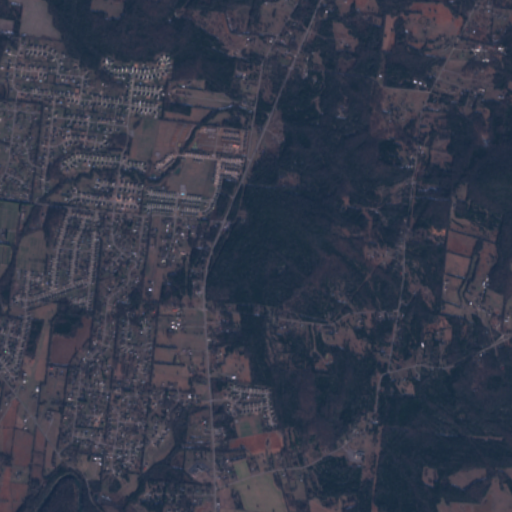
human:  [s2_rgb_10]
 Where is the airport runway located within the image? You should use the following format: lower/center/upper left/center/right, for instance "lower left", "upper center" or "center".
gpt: The airport runway is located in the lower left of the image.
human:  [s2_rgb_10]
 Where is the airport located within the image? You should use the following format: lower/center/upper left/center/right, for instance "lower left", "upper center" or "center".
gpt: There is no airport in the image.